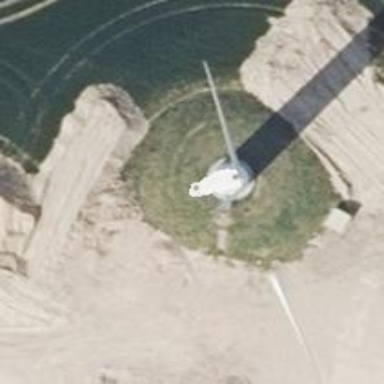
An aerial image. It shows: Horizontal axis wind turbine generating power from wind energy.